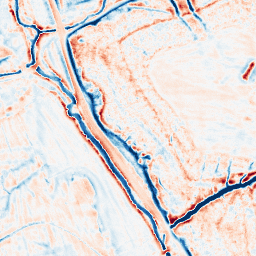
Category: edge_preserving
Decomposition family: bilateral
Decomposition parameters: d: 15
sigma_color: 25
sigma_space: 75
Upsampling method: sinc_hamming
Upsampling parameters: scale: 4
kernel_size: 16
Upsampling scale: 4